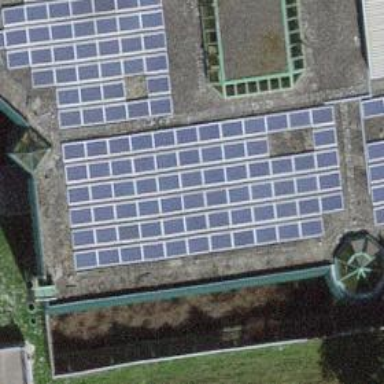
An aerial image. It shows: Solar power generator.